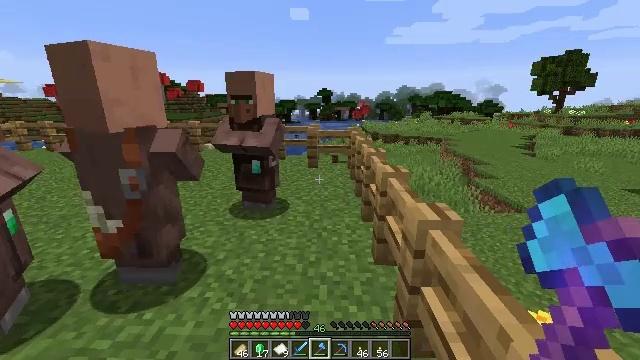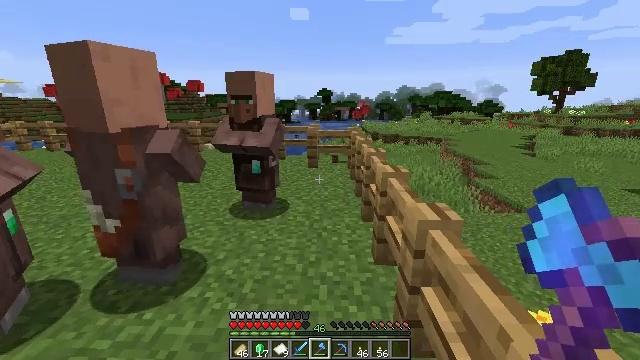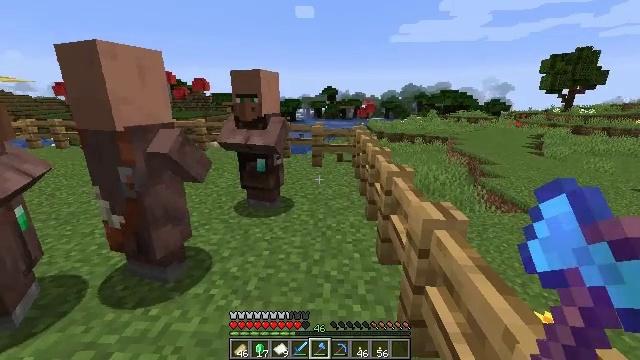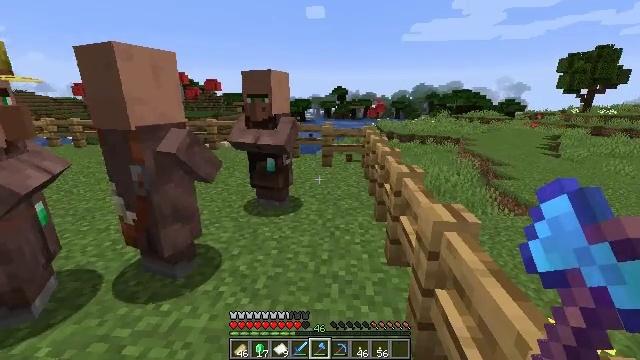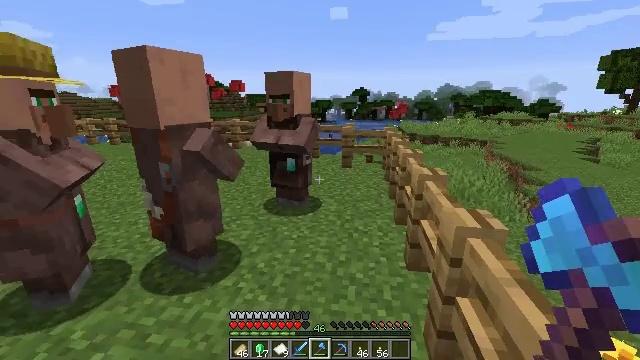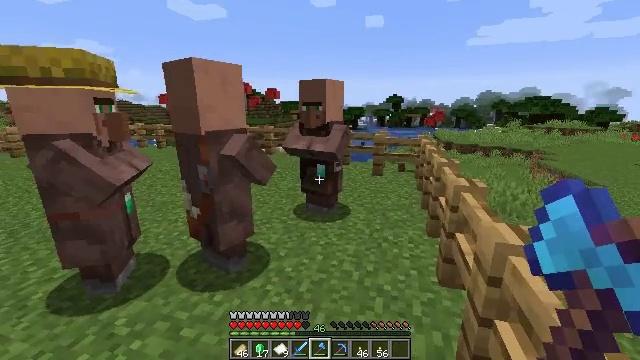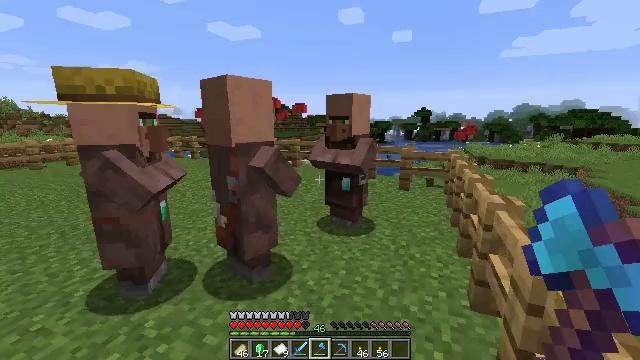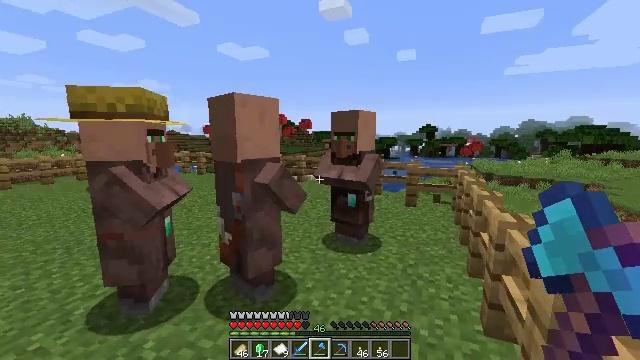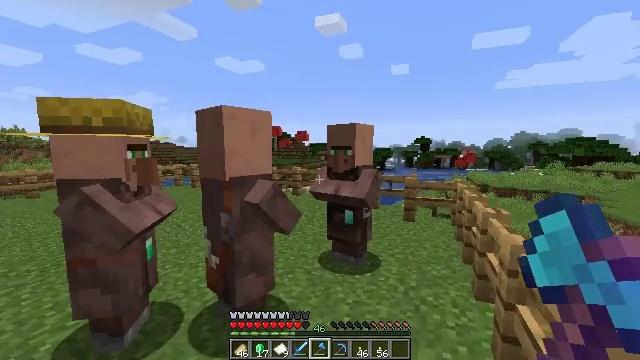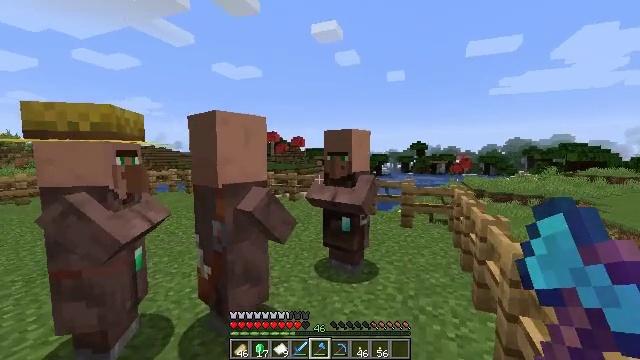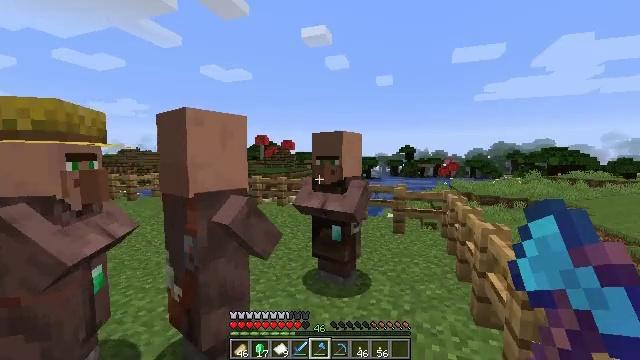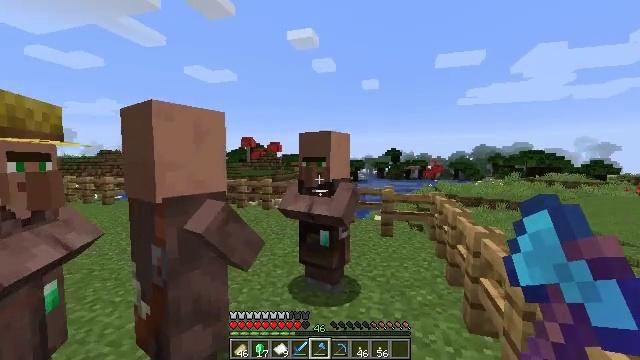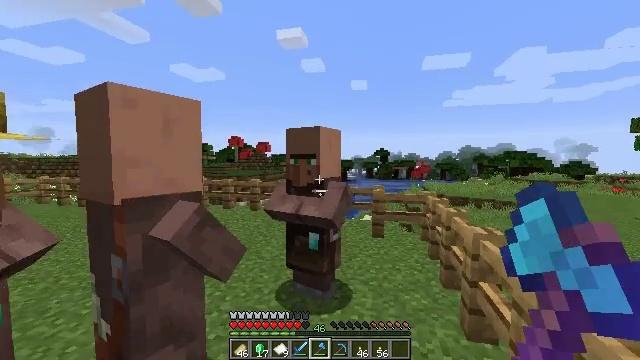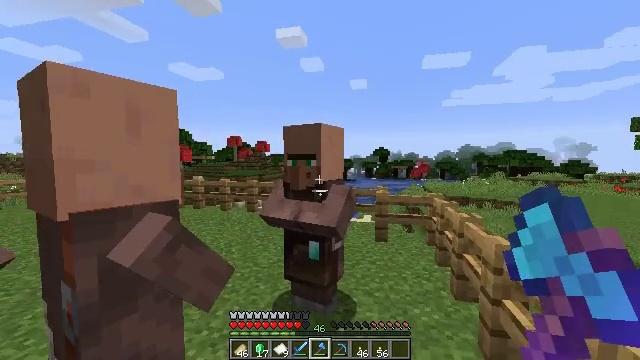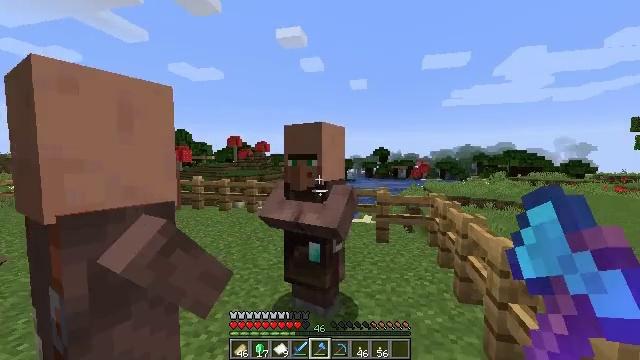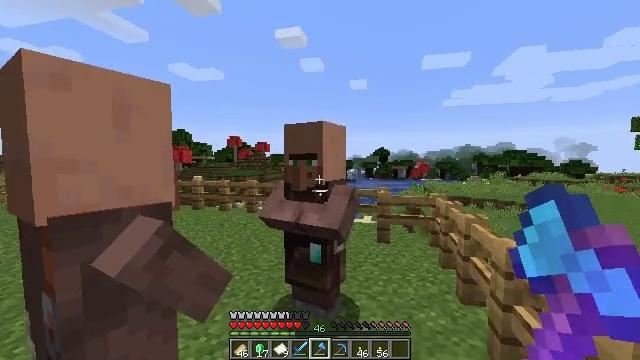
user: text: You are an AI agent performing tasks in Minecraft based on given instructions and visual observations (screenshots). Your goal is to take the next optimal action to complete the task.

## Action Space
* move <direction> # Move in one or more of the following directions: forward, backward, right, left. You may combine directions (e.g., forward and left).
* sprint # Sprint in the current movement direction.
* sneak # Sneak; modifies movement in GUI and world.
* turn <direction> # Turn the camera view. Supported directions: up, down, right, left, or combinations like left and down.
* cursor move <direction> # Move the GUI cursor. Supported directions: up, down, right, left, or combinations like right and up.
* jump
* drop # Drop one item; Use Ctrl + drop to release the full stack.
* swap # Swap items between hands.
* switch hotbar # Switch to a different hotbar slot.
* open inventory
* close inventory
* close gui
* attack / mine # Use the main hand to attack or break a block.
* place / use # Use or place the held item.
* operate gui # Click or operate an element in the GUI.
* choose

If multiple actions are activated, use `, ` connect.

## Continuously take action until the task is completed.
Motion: motion action
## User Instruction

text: Craft a suspicious stew.
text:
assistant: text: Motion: no_op
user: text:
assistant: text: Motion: turn left
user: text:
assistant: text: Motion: turn left
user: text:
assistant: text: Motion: turn left
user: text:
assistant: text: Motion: turn left and up
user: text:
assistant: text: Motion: turn left and up
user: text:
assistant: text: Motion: move forward, turn left and up
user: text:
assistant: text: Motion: move forward, turn up
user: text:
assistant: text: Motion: move forward, turn up
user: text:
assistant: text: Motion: move forward, turn right
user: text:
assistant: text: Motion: move forward, turn right
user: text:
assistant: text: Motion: move forward, turn right
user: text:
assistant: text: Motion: no_op
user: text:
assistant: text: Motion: no_op
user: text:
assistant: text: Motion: use / place
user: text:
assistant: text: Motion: use / place
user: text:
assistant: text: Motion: use / place
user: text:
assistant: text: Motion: use / place
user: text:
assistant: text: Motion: no_op
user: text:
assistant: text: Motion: open gui
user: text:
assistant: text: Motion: no_op
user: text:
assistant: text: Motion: no_op
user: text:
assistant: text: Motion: no_op
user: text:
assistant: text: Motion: no_op
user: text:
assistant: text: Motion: no_op
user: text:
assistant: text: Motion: no_op
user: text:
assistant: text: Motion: no_op
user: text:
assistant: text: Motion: no_op
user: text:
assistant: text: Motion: no_op
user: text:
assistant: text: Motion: no_op